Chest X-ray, PA view. Patient: 31 years old, sex F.
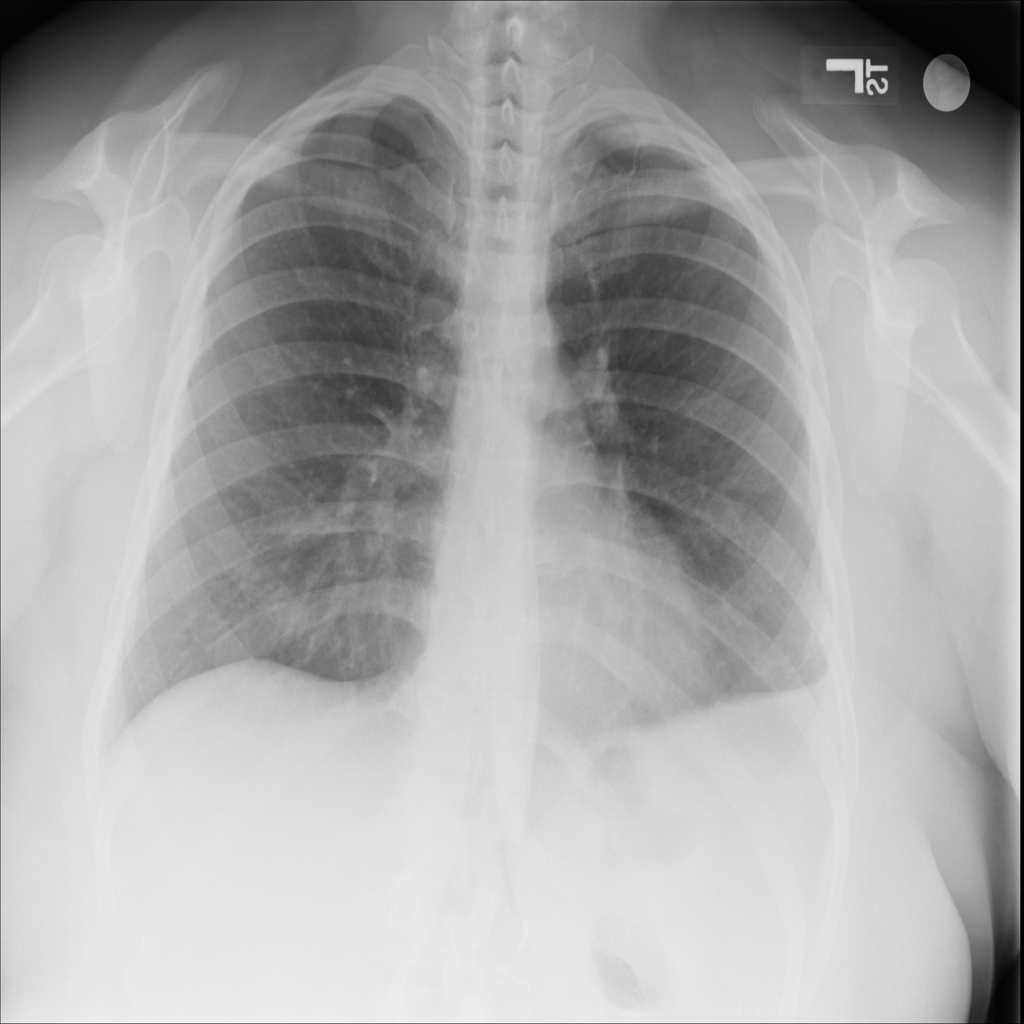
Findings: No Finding